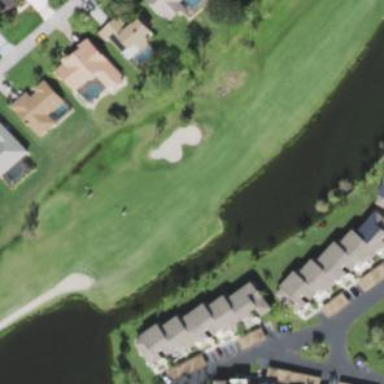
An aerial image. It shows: Water hazard on golf course.